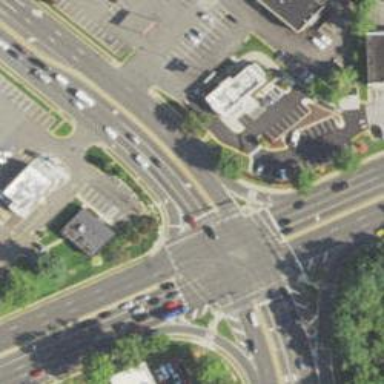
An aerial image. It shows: Marked crossing on footway.